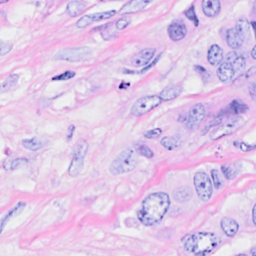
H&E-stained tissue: Breast